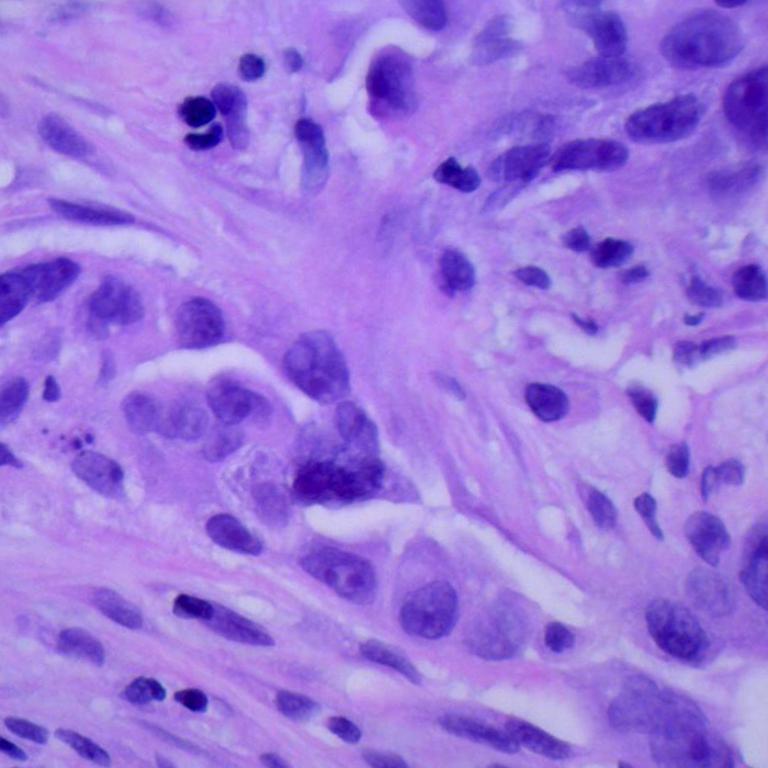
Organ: lung
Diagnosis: adenocarcinomas